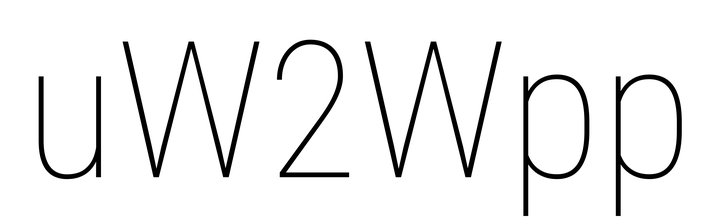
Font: Roboto_Condensed_Thin